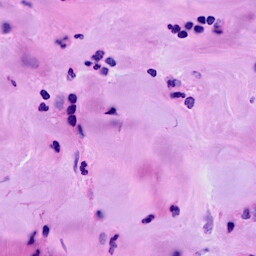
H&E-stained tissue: Breast